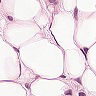
Metastatic tissue present: yes